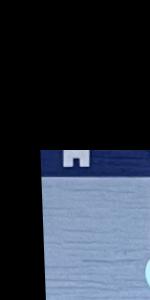
Label: Empty